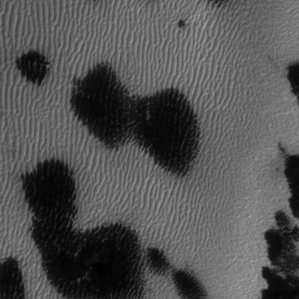
Label: frost